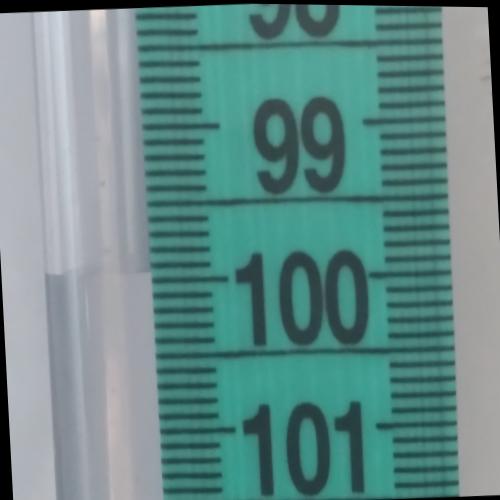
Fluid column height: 100.0 cm